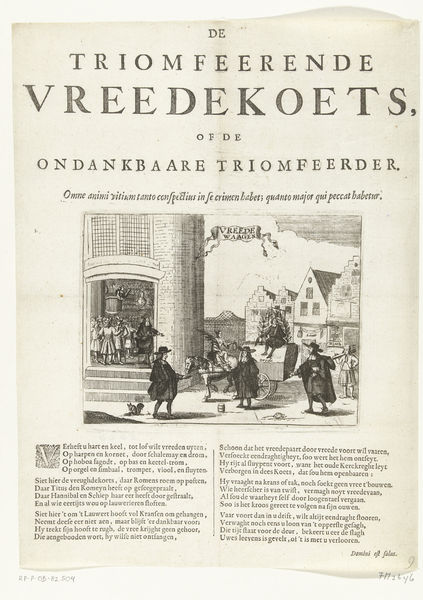
Titel: De triomferende vredeswagen
Standort: Amsterdam
Institution: Rijksmuseum
Schlagwörter: columns, hat, men, people, robes, steps, white, women, black, yellow, print, clouds, sky, building, netherlands, german, houses, roof, street, village, entrance, paper, black and white, shadow, coat, hats, illustration, children, city, newspaper, cart, buildings, english, carriage, horse, book, dutch, doorway, page, latin, text, manuscript, capital, barrel, street scene, news, daily life, copy, pamphlet, article, childre, men in black, weekend, vreedekoets, paper pezzo, triomfeerende, freedekoets, frontpage, ondankbaare, ungrateful